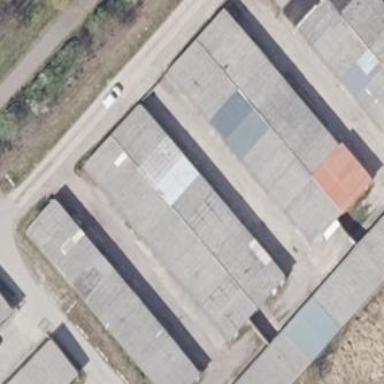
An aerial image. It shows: Group of garages.